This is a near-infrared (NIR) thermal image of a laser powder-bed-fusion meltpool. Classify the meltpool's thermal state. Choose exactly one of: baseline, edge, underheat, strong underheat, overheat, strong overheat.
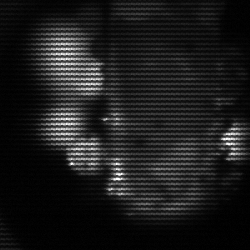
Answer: strong underheat